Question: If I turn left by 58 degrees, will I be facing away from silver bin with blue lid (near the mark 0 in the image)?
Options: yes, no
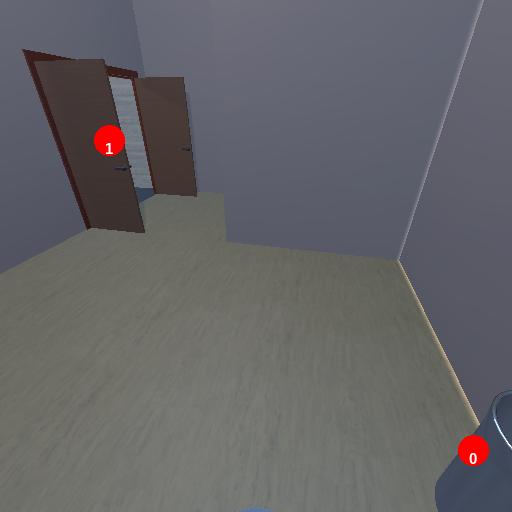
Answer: yes